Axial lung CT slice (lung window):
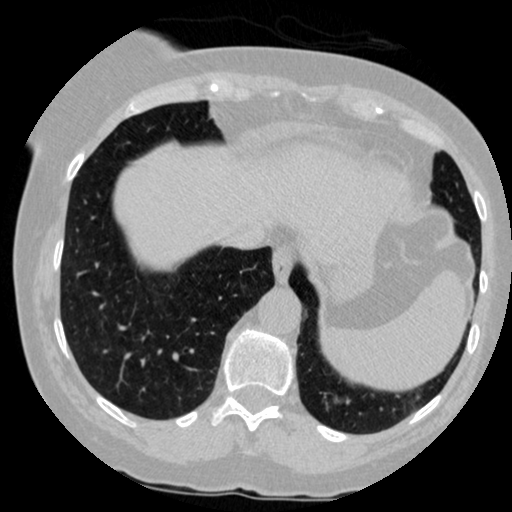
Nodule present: yes
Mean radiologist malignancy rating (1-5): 3.75